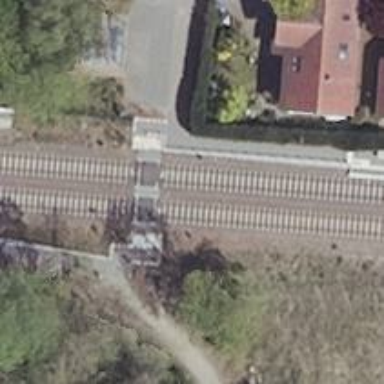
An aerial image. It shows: Railway halt station for public transport.